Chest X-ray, PA view. Patient: 52 years old, sex F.
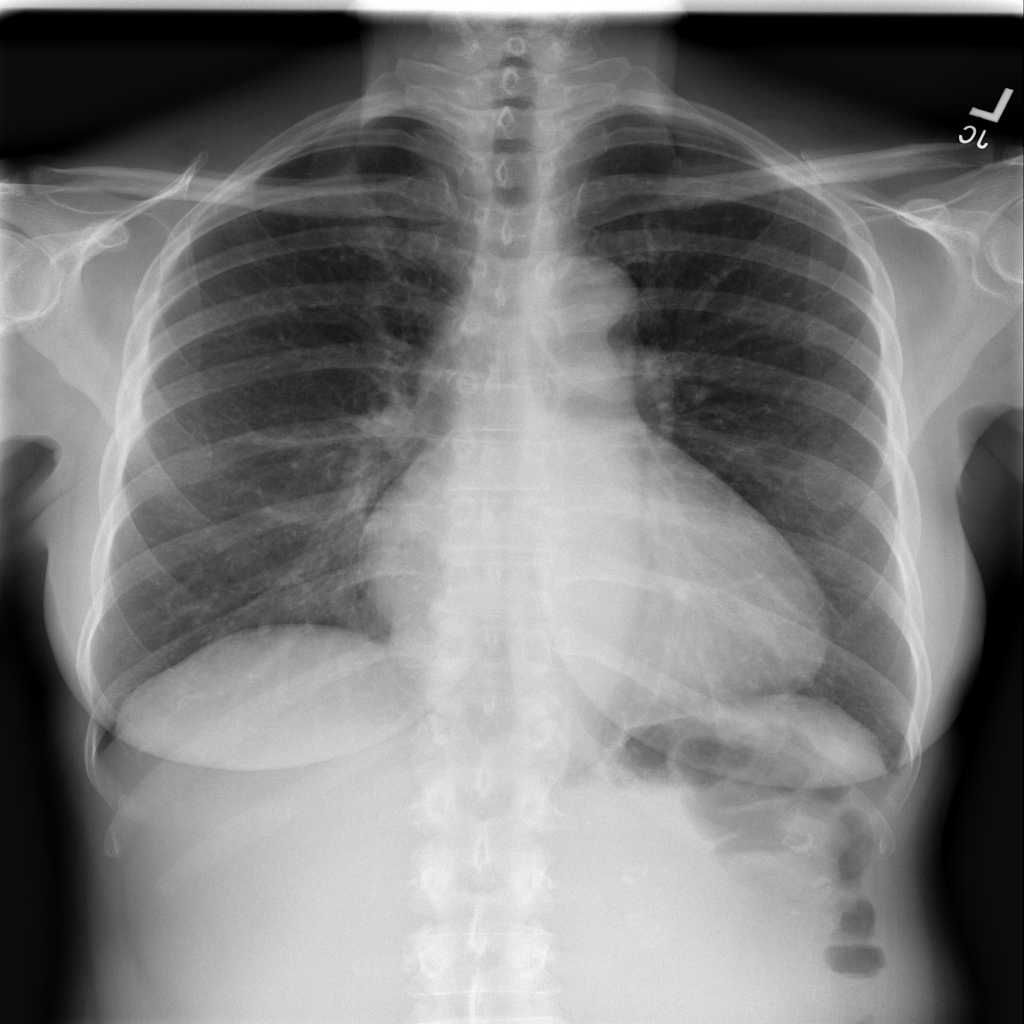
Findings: Cardiomegaly, Effusion